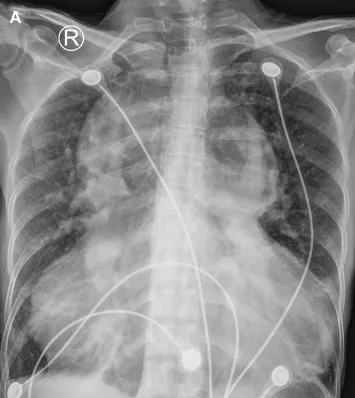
Chest radiography . The heart shadow was significantly enlarged ; the left and right pulmonary veins were not connected to the left atrium but merged into a vertical vein and drained upward into the left brachiocephalic vein, innominate vein and then the superior vena cava.
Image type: radiology (x_ray)